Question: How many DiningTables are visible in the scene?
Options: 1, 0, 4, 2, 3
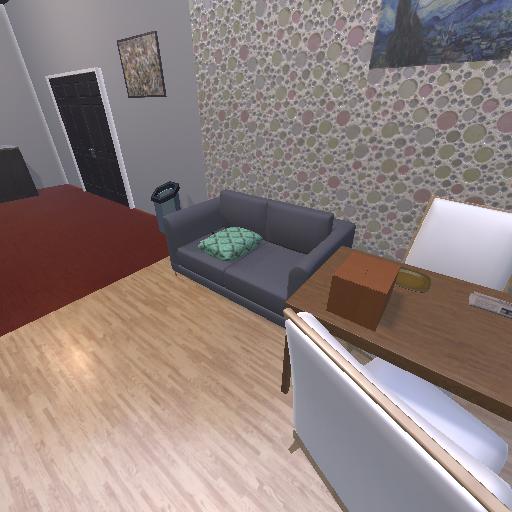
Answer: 1